Field crop: maize
Growth stage: 2
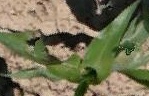
Species: maize